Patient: sex M, age 55
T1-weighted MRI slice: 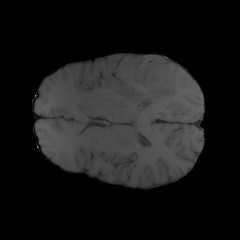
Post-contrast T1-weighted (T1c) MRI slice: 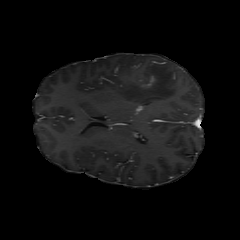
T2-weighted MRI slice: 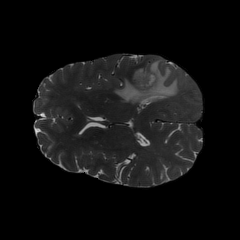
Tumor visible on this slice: yes
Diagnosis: Glioblastoma, IDH-wildtype
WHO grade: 4